Question: I'm trying to program Composite Simpson's Rule in C. The formula is:

where 'x_j=a+jh' for 'j=0, 1, ..., n-1', 'n' with 'h=(b-a)/n'; in particular, 'x_0=a' and 'x_n=b'.
For some reason, the first and second loop have the same value. I checked over this a lot of times, but I can't seem to find my mistake.
'''
#include <stdio.h>
#include <math.h>
float f(float);
float a;
float b;
float x;
float h;
int n;
int j;
a=0;
b=2;
n=8;
h = (n - j) / b;
float first;
float second;
int main() {
sum = (h / 3.0f) * (f(h) + f(n));
printf("%f
", sum);
second = (4.0f) * h * f(a);
}
printf("second sum: %f
",second );
sum = sum + first + second;
printf("%f
", sum);
return 0;
}
'''
The answer should be around 3.1 (The value of the final 'sum')
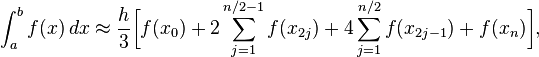
Answer: Your divisions won't probably do what you expect:
'''
(2 / 3) == 0
'''
Dividing 'int' with 'int' will result in 'int'.
Use float constants '(2.0f / 3.0f)'
You still have the same problem with the other 'n / 2'.
And you should use '%f' when printing floats: 'printf("first sum: %f
",first);'
<URL>